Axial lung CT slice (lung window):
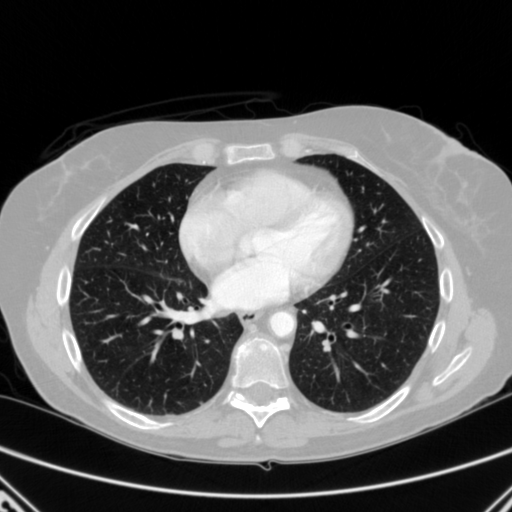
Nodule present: no